Question: I am trying to set colors in my ggplot to change based on a variable. This should be relatively simple and I've done it before, but I'm getting an odd error message. Thoughts on how to fix this? Thanks!
This is the code Im using:
'''
ggplot(partymeans, aes(x=Year, y=Average.LCV.Score)) + geom_point(color =partymeans$Party) +
scale_fill_manual(values = c("D" = "royalblue1",
"I" = "plum4",
"R" = "firebrick"))
'''
And this is the error message I am getting:
Error in grDevices::col2rgb(colour, TRUE) : invalid color name 'D'.
Adding a sample of the data I used for the plot where the color is not working:
'''
head(partymeans)
Year Party Average.LCV.Score
1 2000 D 81.06522
2 2001 D 80.98000
3 2002 D 66.56000
4 2003 D 69.45833
5 2004 D 83.31250
6 2005 D 81.47727
'''
The "Party" changes to R and I in later parts of the dataset.
** When I tried to change the shape by the same variable, it worked, so it seems to be an issue with the color. Obviously, the shape differentiation is not as visually pleasing as the colors.
I tried something similar earlier in the code using:
'''
box2019.1 <- qplot(x= Party, y=LCV.Score, fill = Party, data = Senate.2019, geom = "boxplot")
box2019.1 + labs(title = "Boxplot of 2019 Senators' LCV Scores by Party", y= "2019 LCV Score") +
scale_fill_manual(values = c("D" = "royalblue1",
"I" = "plum4",
"R" = "firebrick"),
labels = c("Democratic", "Independent", "Republican")) + theme_bw() +
theme(legend.position = "top")
'''
and that worked to create the attached boxplot is so I'm not sure what the issue is :( Any help would be appreciated!

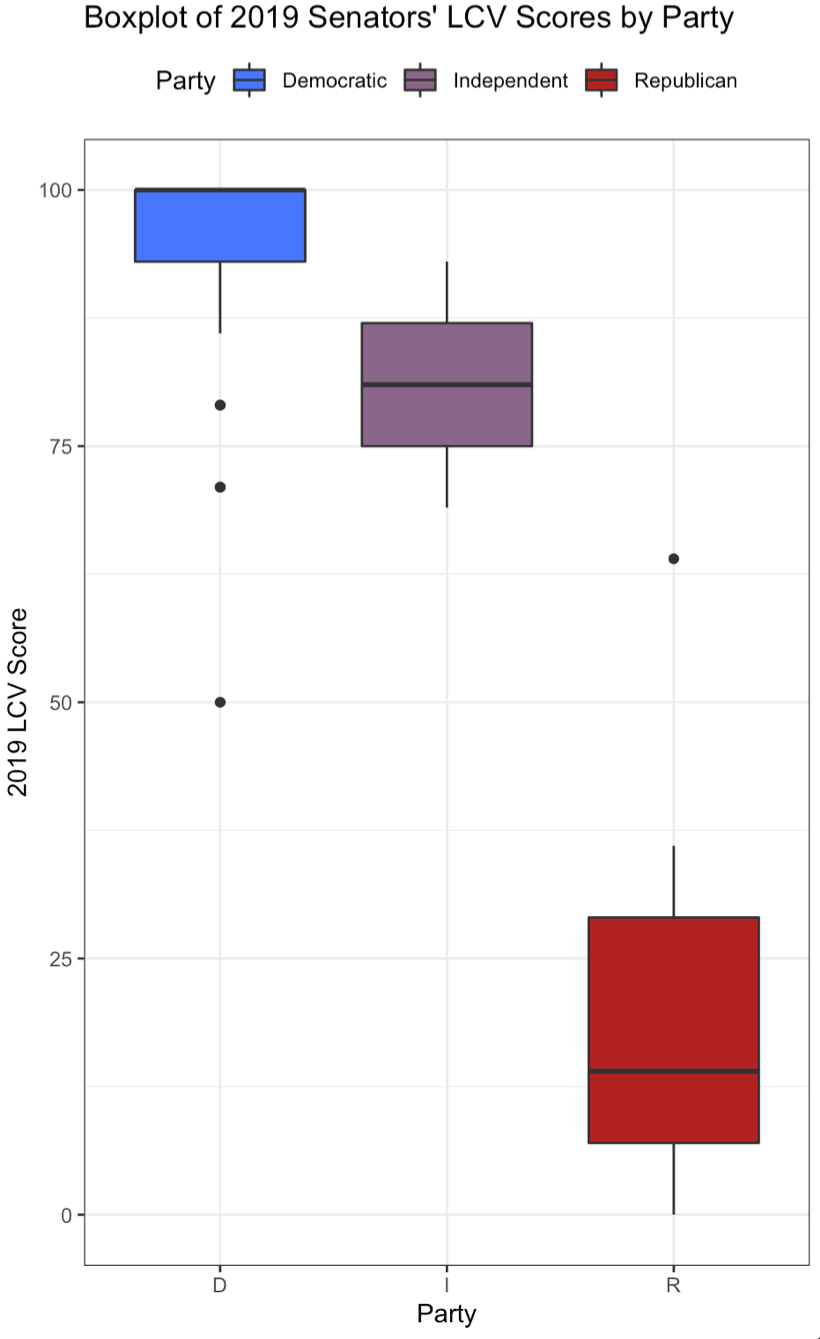
Answer: You'll need to put 'color = Party' inside the 'aes()' tag within the 'geom_point()' function:
'''
ggplot(partymeans, aes(x=Year, y=Average.LCV.Score)) +
geom_point(aes(color =Party)) +
scale_color_manual(values = c("D" = "royalblue1",
"I" = "plum4",
"R" = "firebrick"))
'''
Before it was reading the "D", "I" and "R" values as colour names. 'aes()' is what you want to pass these values to the 'scale_color_manual' (do note to change from '_fill_' to '_color_').
Here's an example using the 'iris' dataset to show how it works (with the same colours):
'''
library(ggplot2)
ggplot(iris, aes(Species, Sepal.Length)) +
geom_point(aes(colour = Species)) +
scale_colour_manual(values = c("setosa" = "royalblue1",
"versicolor" = "plum4",
"virginica" = "firebrick"))
'''

<URL>